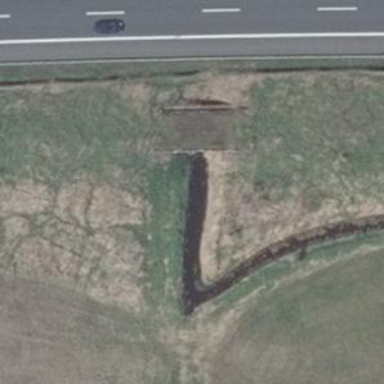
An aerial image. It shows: Tunnel.